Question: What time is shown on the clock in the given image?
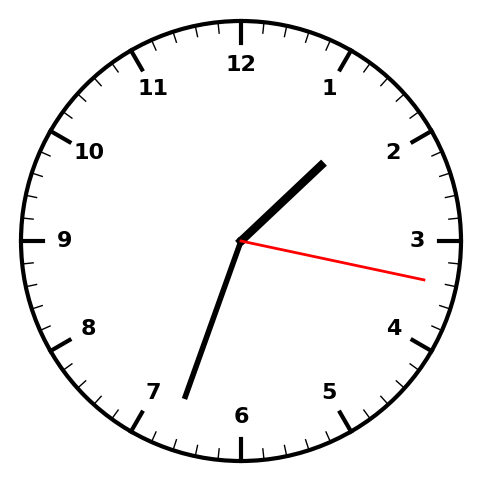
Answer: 01:33:17